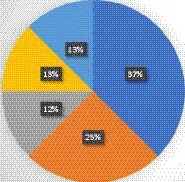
Actinomyces species related to pulmonary actinomycosis.
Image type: radiology (ct)